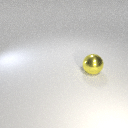
large yellow metal sphere